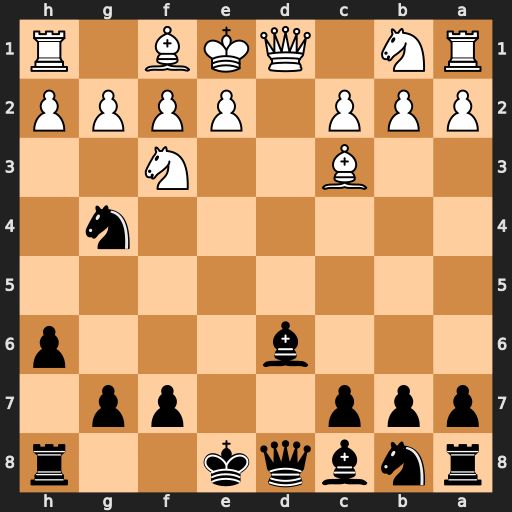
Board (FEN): rnbqk2r/ppp2pp1/3b3p/8/6n1/2B2N2/PPP1PPPP/RN1QKB1R
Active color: b
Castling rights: KQkq
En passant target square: -
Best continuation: Nxf2 Qd4 Nxh1 Qxg7 Rf8